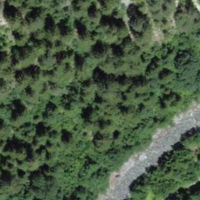
EUNIS habitat code: 45
Species observed at this site:
Salvia glutinosa
Berberis vulgaris